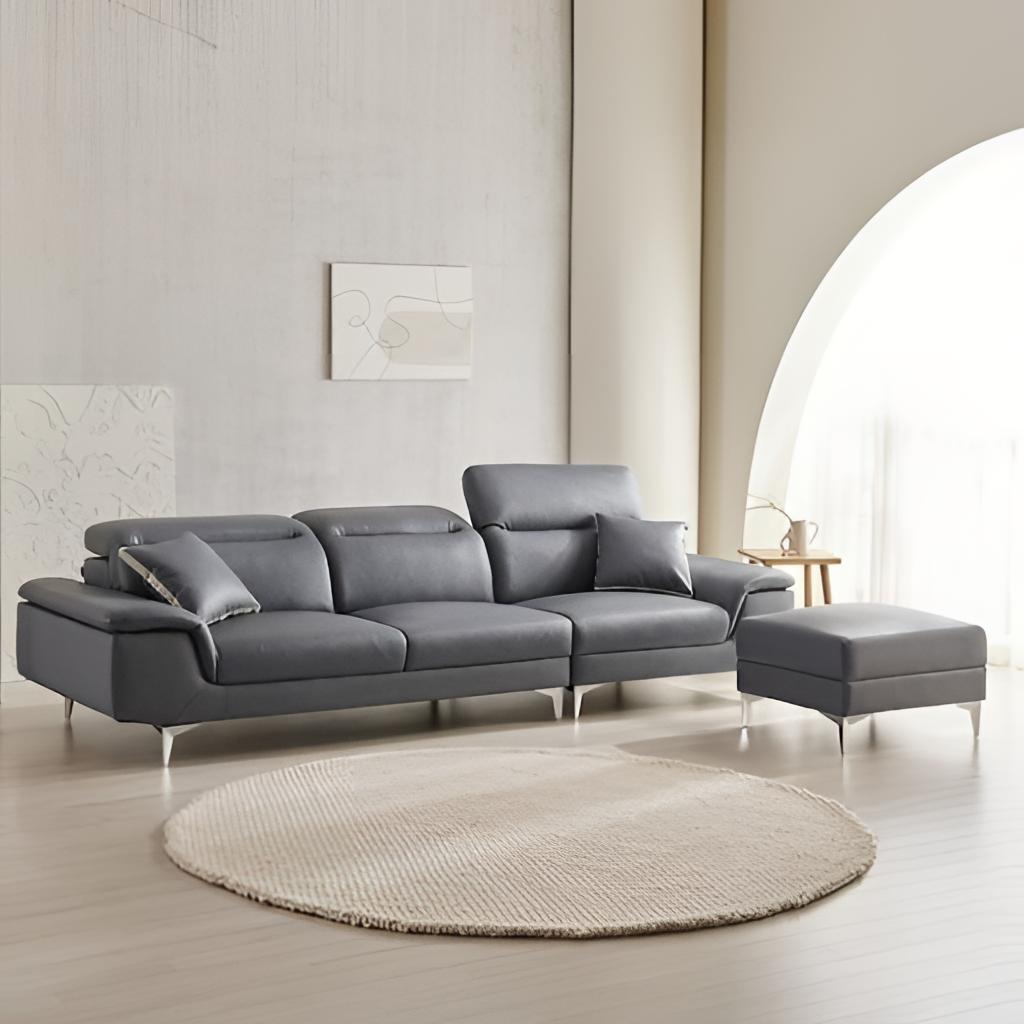
living room, leather sectional sofa, modern, paint wallpaper, with solid pattern, beige wood flooring, with plank pattern